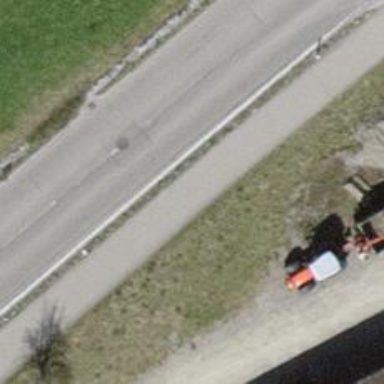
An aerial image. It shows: Asphalt cycleway.